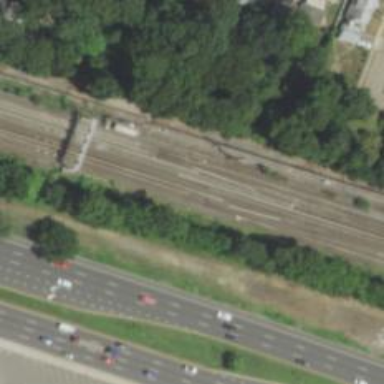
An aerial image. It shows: Electrified rail railway.